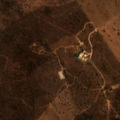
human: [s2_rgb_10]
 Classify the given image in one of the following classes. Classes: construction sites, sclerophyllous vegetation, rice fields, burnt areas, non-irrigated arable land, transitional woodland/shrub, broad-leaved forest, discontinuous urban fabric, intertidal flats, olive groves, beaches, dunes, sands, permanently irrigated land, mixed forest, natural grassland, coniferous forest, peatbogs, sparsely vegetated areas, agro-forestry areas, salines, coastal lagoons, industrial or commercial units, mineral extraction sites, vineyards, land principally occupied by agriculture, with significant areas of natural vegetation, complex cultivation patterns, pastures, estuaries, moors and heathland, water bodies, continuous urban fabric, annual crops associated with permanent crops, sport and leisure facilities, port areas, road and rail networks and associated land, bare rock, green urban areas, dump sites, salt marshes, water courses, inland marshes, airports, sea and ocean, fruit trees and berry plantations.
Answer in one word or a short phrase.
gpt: non-irrigated arable land, pastures, agro-forestry areas, transitional woodland/shrub